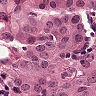
Metastatic tissue present: yes